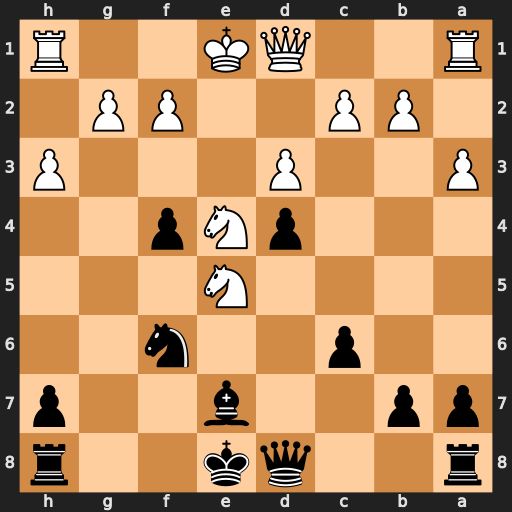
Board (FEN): r2qk2r/pp2b2p/2p2n2/4N3/3pNp2/P2P3P/1PP2PP1/R2QK2R
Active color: b
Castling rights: KQkq
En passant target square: -
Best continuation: Qa5+ Nd2 Qxe5+